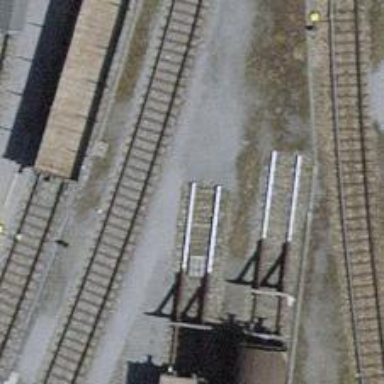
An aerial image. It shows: Railway buffer stop.